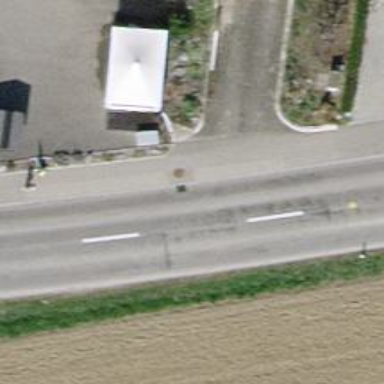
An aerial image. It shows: Tertiary road with asphalt surface and sidewalk on the left side.